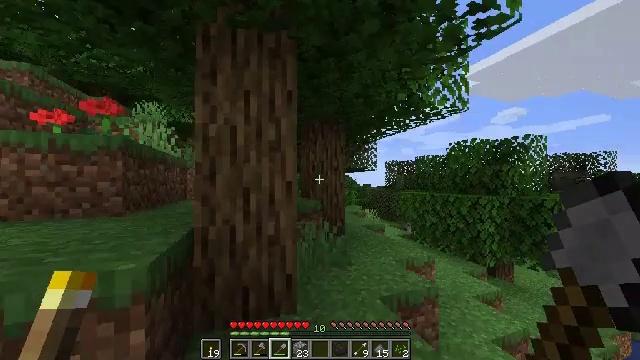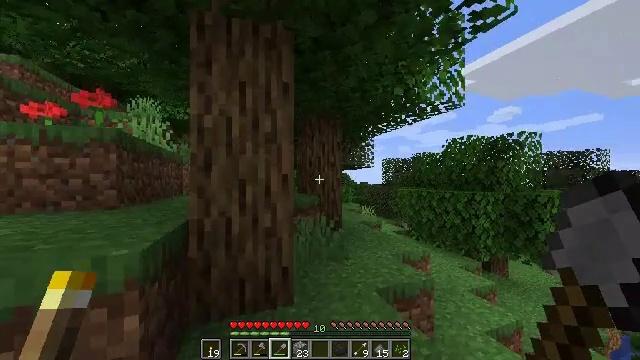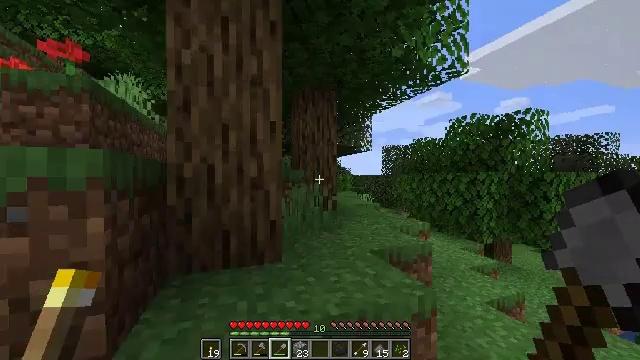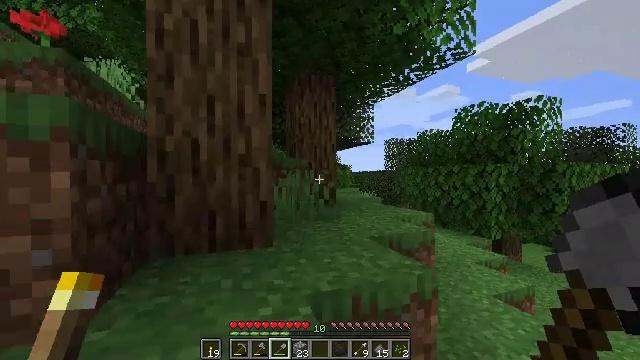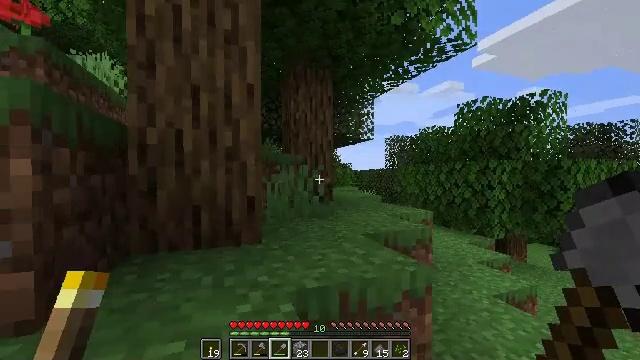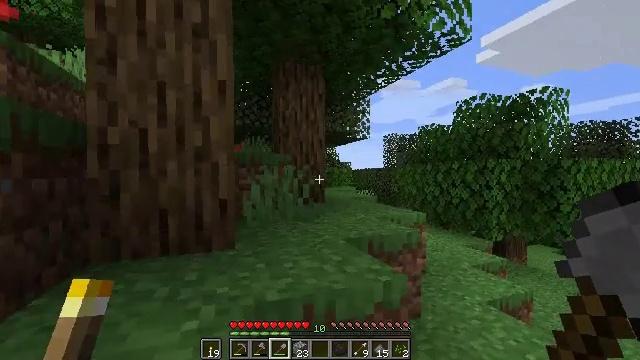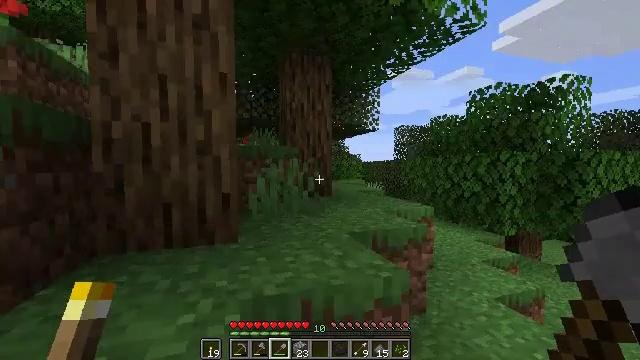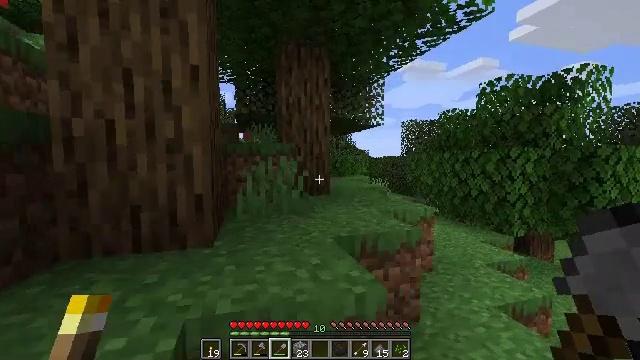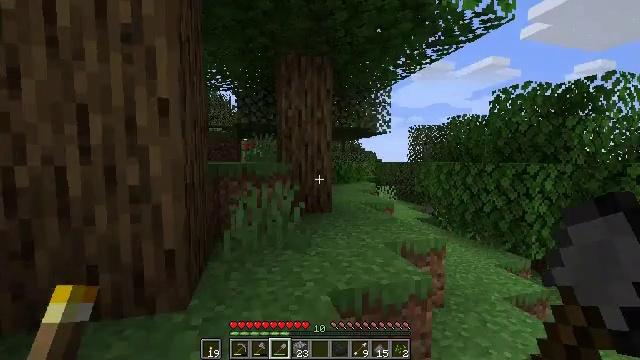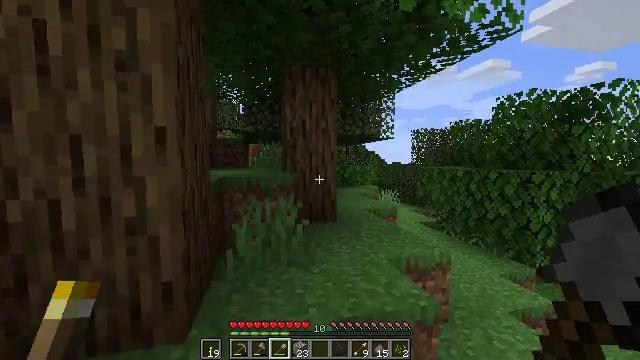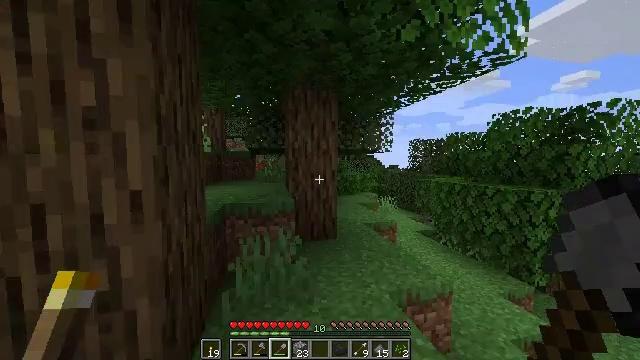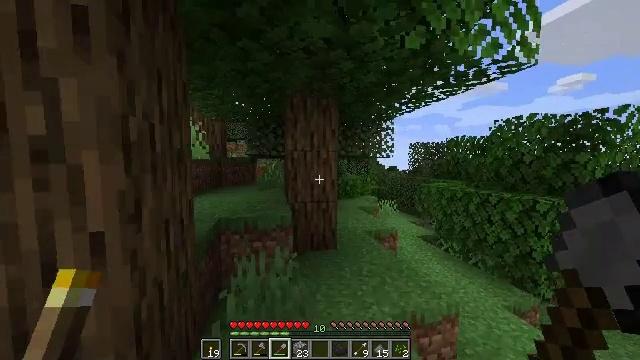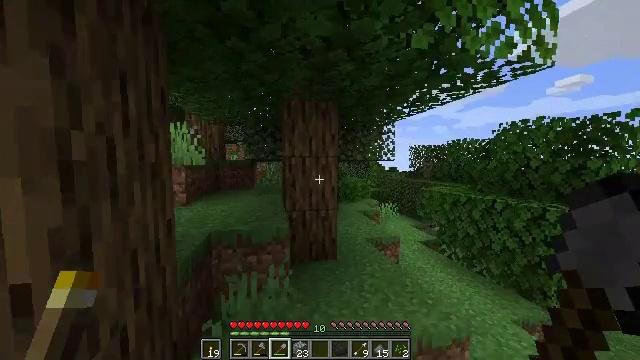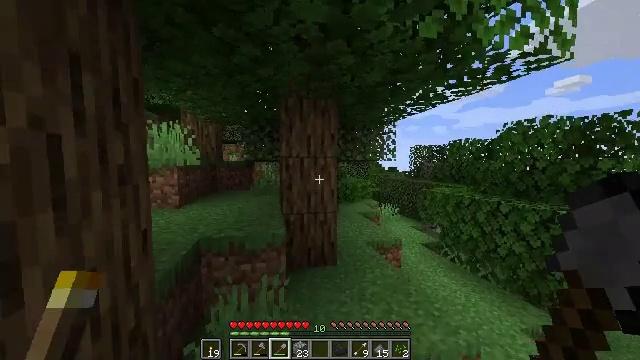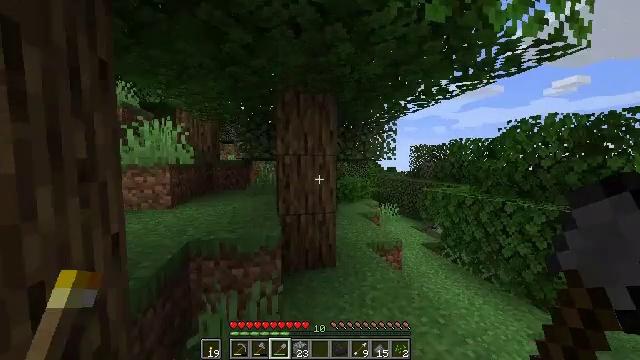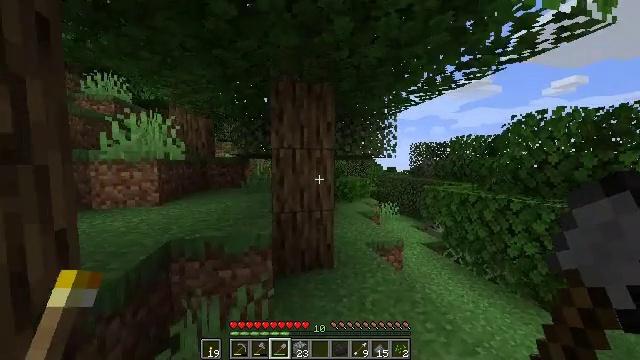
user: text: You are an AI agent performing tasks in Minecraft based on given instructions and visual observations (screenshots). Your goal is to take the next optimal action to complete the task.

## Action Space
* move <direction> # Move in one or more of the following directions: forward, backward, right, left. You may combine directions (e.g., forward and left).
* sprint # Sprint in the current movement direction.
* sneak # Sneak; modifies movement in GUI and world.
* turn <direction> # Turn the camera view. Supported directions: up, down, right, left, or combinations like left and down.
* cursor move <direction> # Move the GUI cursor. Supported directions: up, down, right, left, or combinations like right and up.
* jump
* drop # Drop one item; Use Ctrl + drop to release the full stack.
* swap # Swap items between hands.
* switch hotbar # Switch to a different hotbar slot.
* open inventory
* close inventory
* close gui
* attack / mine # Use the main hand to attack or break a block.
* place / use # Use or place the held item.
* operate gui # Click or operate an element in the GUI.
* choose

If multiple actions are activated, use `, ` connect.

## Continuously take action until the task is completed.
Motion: motion action
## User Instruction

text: Gather birch leaves using hands or shears.
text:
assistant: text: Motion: move forward and move right, sprint
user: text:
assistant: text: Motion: move forward and move right, sprint, turn down
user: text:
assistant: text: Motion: move forward and move right, sprint
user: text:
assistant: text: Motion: move forward and move right, sprint
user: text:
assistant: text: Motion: move forward and move right, sprint
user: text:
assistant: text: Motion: move forward and move right, sprint, turn left and down
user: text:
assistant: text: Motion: move forward, sprint, turn left
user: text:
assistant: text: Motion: move forward, sprint, turn left, jump
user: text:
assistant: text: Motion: move forward, sprint, turn left, jump
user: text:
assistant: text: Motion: move forward, sprint, jump
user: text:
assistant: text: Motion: move forward, sprint, jump
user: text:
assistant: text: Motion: move forward, sprint
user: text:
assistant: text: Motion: move forward, sprint
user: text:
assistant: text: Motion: move forward and move right, sprint
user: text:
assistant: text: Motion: move forward and move right, sprint
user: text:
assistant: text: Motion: move forward and move right, sprint
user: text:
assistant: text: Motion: move forward and move right, sprint
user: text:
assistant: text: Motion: move forward and move right, sprint
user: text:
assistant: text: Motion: move forward and move right, sprint
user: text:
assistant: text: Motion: move forward and move right, sprint
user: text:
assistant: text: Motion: move forward, sprint
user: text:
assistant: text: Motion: move forward, sprint
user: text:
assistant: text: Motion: move forward, sprint
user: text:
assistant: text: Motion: move forward, sprint
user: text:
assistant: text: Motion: move forward, sprint
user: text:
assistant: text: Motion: move forward, sprint
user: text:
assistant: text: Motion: move forward, sprint, turn left
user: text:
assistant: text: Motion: move forward, sprint, turn left
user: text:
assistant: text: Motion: move forward, sprint, turn left
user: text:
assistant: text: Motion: move forward, sprint